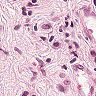
Metastatic tissue present: yes